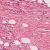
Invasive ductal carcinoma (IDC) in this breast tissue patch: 1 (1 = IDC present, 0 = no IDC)